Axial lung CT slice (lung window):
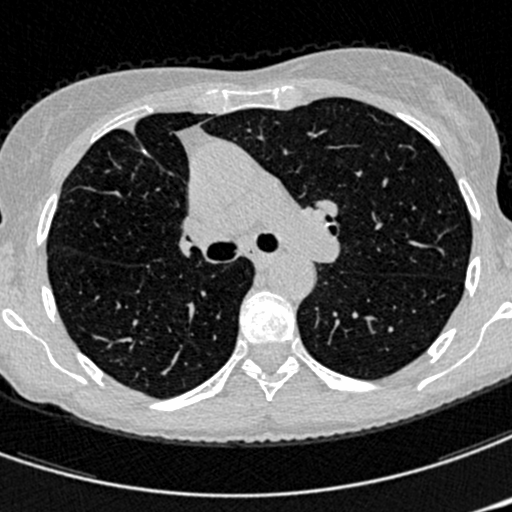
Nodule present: no